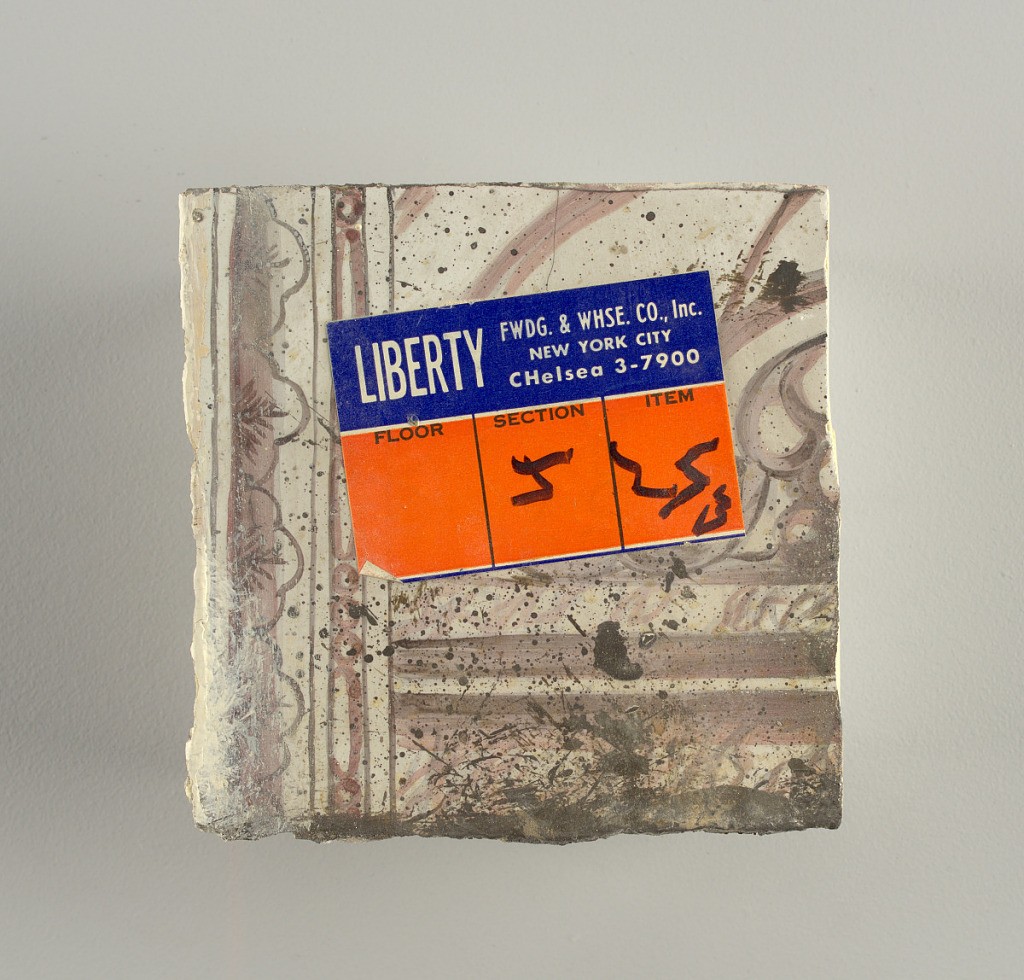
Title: Wall facing
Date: ca. 1725
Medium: tin-glazed earthenware, underglaze
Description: Two vertical rectangles, twenty-three tiles high.  A) Nine tiles wide at top; seven tiles wide at bottom.  B) Ten and one-half tiles wide.

Arabesque design of foliage.  A) with centered figure of Justice under a canopy.  B) with centered urn.